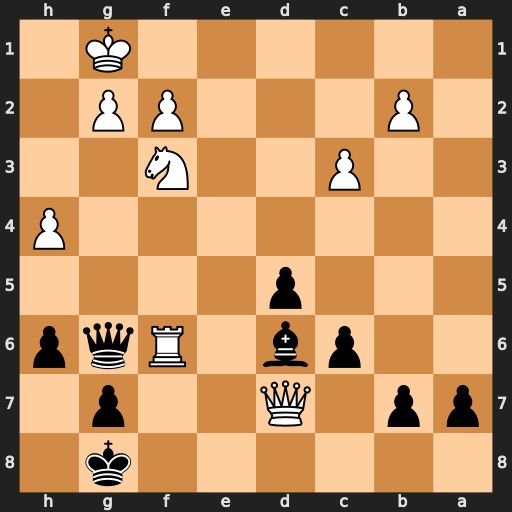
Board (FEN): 6k1/pp1Q2p1/2pb1Rqp/3p4/7P/2P2N2/1P3PP1/6K1
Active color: b
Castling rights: -
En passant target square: -
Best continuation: Qb1+ Ne1 Qxe1#